Interaction volume radius: 10 \u00c5
Interaction volume height: 25 \u00c5
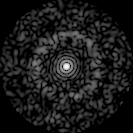
Disorder parameter: 0.8303